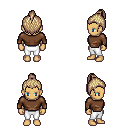
a pixel art fantasy rpg character, female body template, human, tanned skin, brown long-sleeve shirt, white pants, white blonde short topknot hairstyle, four views (front, back, left, right), 2x2 character sprite sheet, small pixel art, hard edges, no anti-aliasing